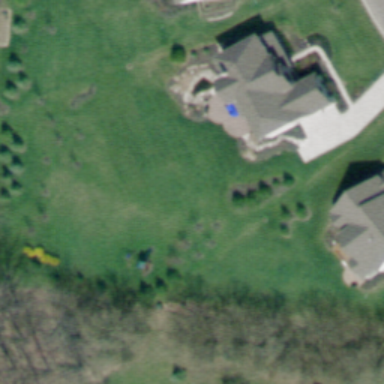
Two houses are surrounded by verdant lawn in the sparse residential area .